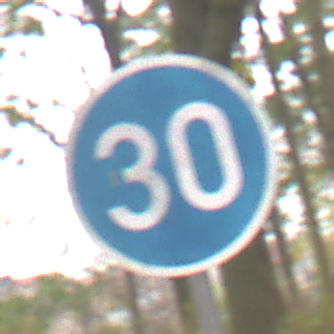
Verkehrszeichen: VorgeschriebeneMindestgeschwindigkeit
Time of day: Midday
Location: Outdoor (Nature)
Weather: Overcast
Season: NotSpecified
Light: Natural